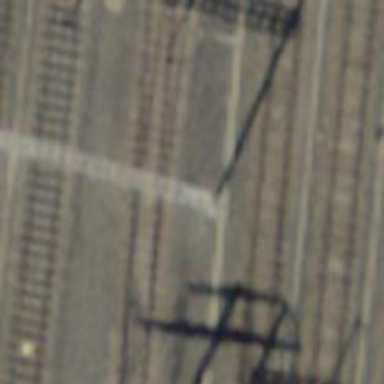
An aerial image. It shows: Railway switch.